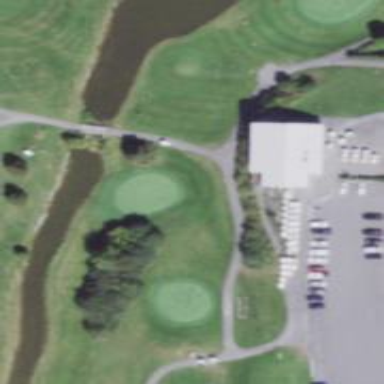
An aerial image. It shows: Pathway for golfing.